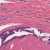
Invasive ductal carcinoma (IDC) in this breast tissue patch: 0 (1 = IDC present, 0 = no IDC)